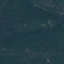
Label: Forest